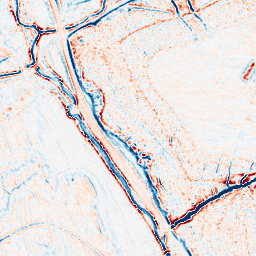
Category: edge_preserving
Decomposition family: bilateral
Decomposition parameters: d: 9
sigma_color: 150
sigma_space: 75
Upsampling method: bicubic
Upsampling parameters: scale: 2
Upsampling scale: 2